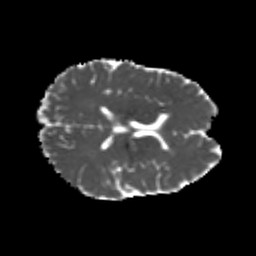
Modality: MD
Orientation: axial
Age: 20
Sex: female
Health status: healthy
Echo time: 0.074 s